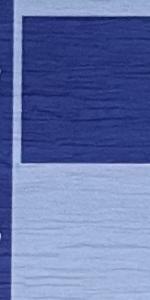
Label: Empty